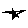
Label: star